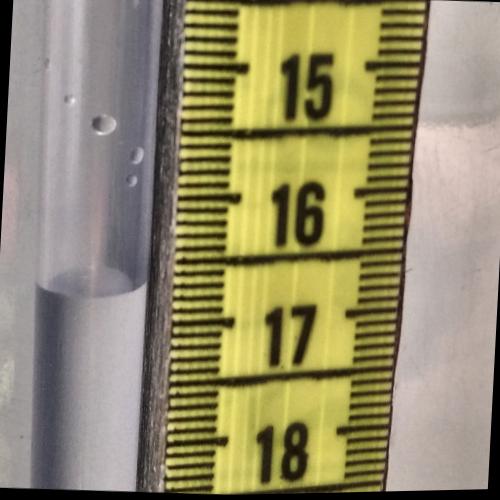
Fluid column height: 16.7 cm